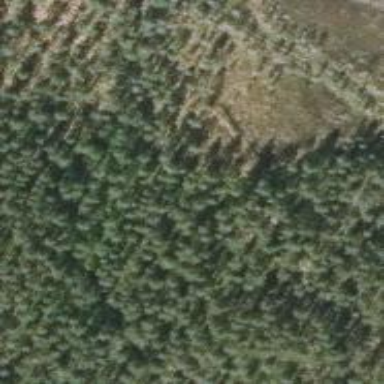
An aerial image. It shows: Woodland consisting mainly of needle-leaved trees.